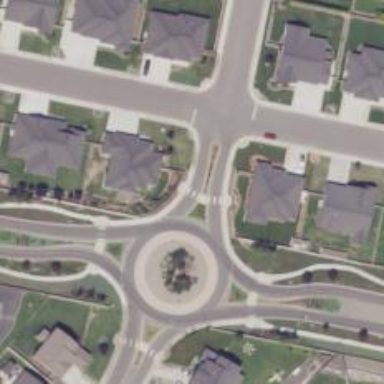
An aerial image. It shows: Marked road crossing.